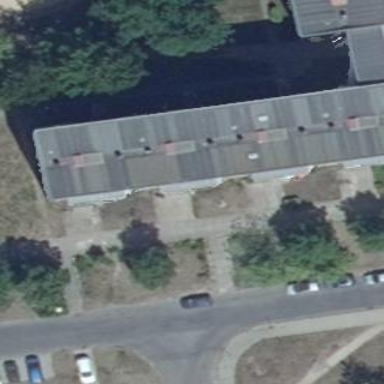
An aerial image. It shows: Flat-roofed residential building.